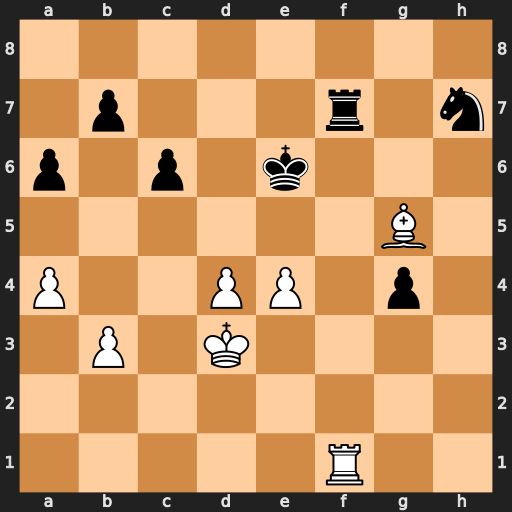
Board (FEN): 8/1p3r1n/p1p1k3/6B1/P2PP1p1/1P1K4/8/5R2
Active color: w
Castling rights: -
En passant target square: -
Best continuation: d5+ cxd5 exd5+ Ke5 Rxf7